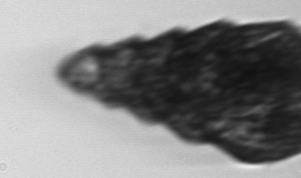
Label: Laboea_strobila